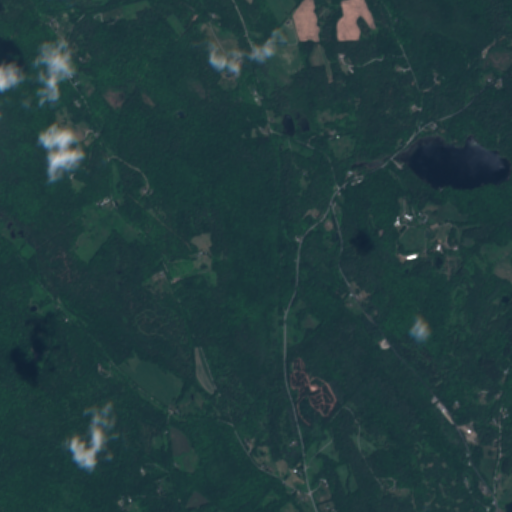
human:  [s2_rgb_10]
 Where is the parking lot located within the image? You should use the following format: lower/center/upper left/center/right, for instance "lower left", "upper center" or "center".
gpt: The parking lot is located in the upper right of the image.
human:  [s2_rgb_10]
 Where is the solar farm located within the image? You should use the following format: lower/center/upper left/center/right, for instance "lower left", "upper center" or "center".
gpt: The solar farm is located in the center right of the image.
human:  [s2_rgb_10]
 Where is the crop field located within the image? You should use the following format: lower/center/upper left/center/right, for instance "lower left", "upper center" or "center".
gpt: There is no crop field in the image.